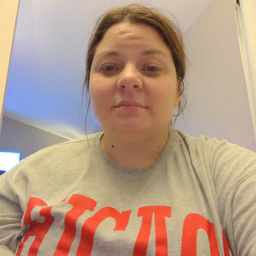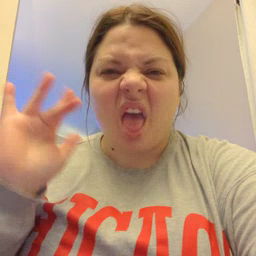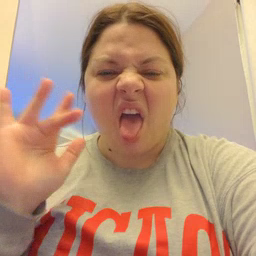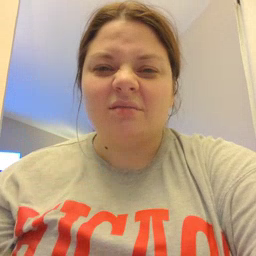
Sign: yucky